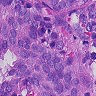
Metastatic tissue present: yes